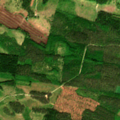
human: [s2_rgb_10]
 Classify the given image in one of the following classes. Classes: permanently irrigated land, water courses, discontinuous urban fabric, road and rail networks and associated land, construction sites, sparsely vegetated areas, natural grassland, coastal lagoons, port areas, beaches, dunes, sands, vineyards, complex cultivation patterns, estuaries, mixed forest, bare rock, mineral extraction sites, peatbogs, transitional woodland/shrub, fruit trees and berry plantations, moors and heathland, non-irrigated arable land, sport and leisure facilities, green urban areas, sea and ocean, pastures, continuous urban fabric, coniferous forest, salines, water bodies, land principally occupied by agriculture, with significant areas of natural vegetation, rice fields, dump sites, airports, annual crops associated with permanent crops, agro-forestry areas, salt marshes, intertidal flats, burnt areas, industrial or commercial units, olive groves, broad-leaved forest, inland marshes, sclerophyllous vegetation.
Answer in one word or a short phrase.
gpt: coniferous forest, mixed forest, transitional woodland/shrub